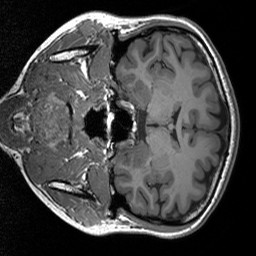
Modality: T1w
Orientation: coronal
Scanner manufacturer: siemens
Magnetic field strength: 3 T
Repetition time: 1.76 s
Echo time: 0.0022 s